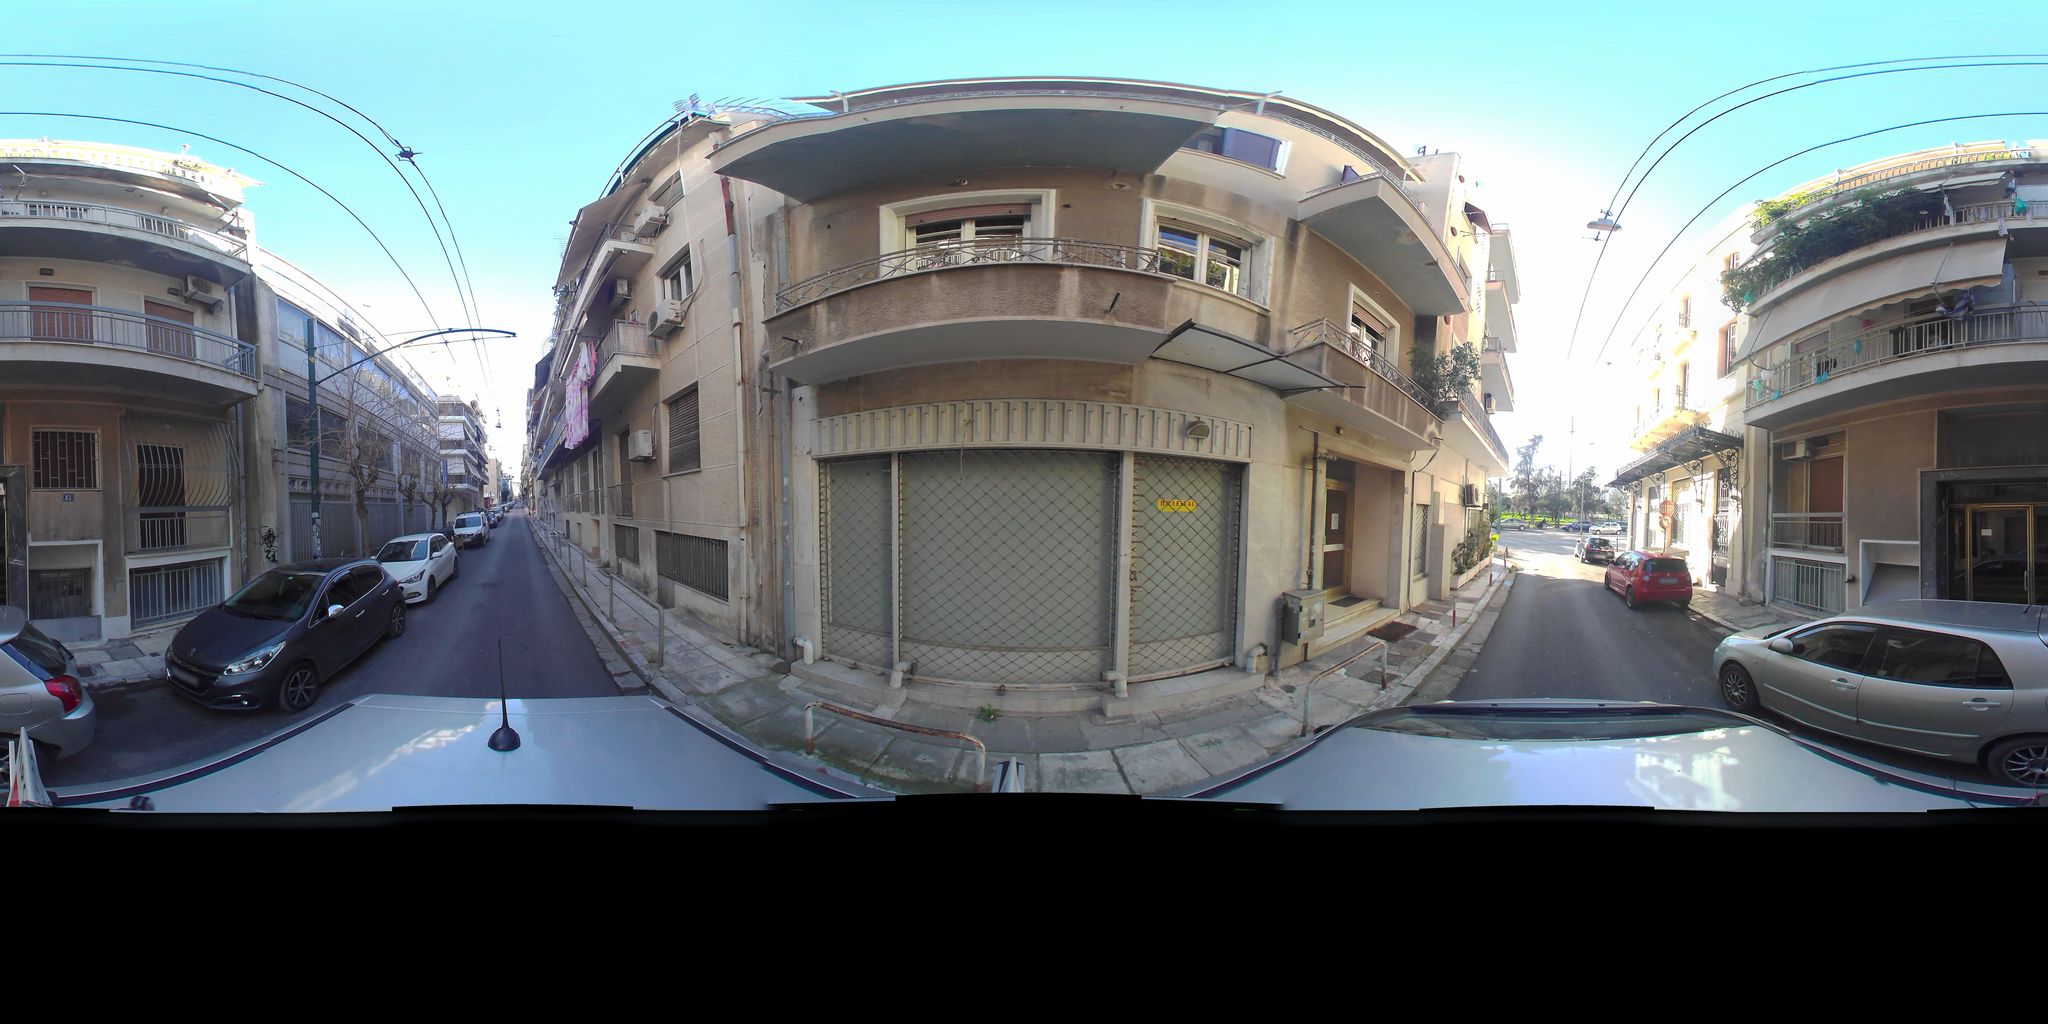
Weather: clear
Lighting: day
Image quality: good
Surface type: railway
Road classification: residential
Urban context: urban centre
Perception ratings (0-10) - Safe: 1.11, Lively: 4.13, Beautiful: 2.76, Boring: 1.16, Depressing: 3.85, Wealthy: 2.96